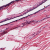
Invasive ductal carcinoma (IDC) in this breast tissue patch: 0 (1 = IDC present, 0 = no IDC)